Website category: sports
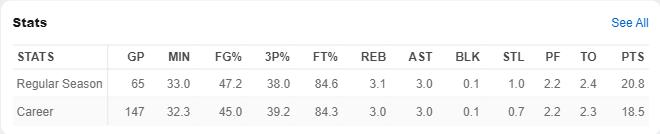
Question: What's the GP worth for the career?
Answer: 147

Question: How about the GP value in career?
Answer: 147

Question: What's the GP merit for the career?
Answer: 147

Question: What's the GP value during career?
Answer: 147

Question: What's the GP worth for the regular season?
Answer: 65

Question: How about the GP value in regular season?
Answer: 65

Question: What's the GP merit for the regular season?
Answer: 65

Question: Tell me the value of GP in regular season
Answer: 65

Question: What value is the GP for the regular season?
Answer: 65

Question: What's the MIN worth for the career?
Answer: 32.3

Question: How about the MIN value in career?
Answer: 32.3

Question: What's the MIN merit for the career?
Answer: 32.3

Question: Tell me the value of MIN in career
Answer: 32.3

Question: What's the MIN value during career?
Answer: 32.3

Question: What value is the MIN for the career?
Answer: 32.3

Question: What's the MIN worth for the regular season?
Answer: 33.0

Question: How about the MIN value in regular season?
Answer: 33.0

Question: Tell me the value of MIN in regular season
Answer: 33.0

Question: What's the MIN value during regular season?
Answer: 33.0

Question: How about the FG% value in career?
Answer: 45.0

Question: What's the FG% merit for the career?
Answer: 45.0

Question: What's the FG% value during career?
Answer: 45.0

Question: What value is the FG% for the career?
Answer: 45.0

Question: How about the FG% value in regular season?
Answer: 47.2

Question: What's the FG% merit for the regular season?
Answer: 47.2

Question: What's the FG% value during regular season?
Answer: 47.2

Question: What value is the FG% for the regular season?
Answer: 47.2

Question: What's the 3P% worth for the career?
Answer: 39.2

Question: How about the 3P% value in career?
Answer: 39.2

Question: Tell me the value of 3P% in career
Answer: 39.2

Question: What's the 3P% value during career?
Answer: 39.2

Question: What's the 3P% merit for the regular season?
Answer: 38.0

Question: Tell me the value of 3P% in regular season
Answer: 38.0

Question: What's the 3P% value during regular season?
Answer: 38.0

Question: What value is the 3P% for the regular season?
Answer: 38.0

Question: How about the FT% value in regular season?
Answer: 84.6

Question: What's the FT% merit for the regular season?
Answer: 84.6

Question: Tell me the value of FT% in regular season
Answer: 84.6

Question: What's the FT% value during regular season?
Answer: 84.6

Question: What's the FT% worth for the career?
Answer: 84.3

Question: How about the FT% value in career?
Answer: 84.3

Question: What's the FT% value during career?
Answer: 84.3

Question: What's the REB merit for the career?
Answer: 3.0

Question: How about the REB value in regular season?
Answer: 3.1

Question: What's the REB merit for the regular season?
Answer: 3.1

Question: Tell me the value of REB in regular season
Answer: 3.1

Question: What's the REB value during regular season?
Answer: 3.1

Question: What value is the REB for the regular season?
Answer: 3.1

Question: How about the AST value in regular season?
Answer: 3.0

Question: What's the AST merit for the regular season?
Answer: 3.0

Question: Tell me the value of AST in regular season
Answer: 3.0

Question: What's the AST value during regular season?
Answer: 3.0

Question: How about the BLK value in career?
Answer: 0.1

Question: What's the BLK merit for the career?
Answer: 0.1

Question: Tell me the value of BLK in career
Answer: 0.1

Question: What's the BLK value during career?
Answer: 0.1

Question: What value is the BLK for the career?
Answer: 0.1

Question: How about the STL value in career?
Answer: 0.7

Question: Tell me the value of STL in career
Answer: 0.7

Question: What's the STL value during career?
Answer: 0.7

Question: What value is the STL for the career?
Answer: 0.7

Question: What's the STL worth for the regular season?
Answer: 1.0

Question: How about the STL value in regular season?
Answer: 1.0

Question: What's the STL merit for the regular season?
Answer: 1.0